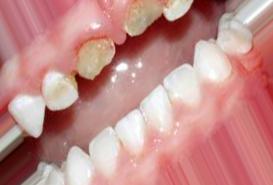
Condition: Caries